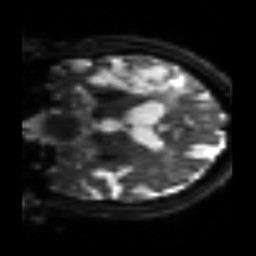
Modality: sbref
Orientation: coronal
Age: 69
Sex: male
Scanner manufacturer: siemens
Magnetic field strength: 3 T
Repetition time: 3.2 s
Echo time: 0.081 s